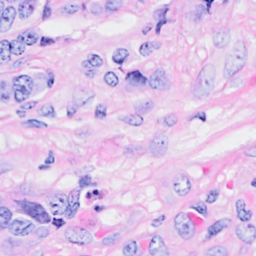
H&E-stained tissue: Breast